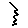
Label: zigzag